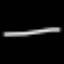
Label: line